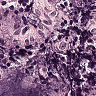
Metastatic tissue present: no